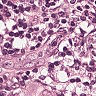
Metastatic tissue present: yes